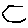
Label: hexagon